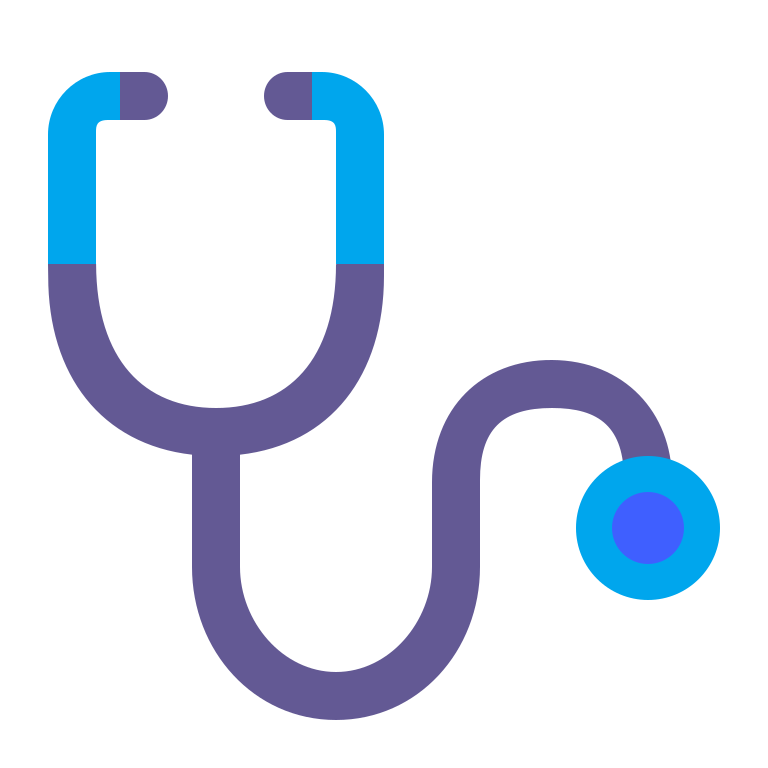
stethoscope flat